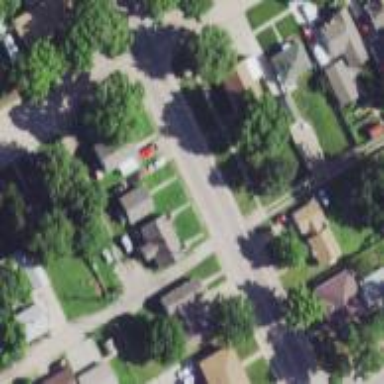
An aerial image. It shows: Alley classified as service road.